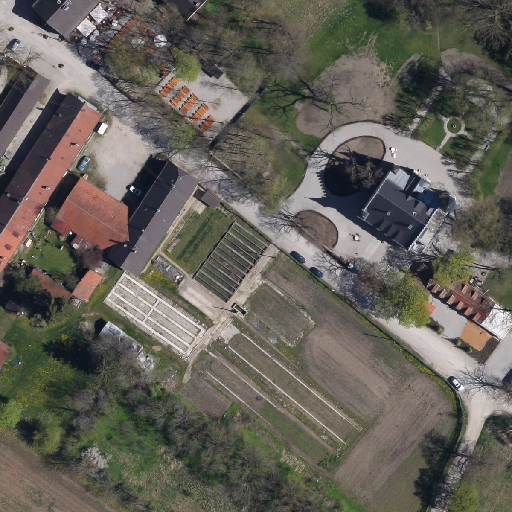
Referring expression: vehicle in the parking area